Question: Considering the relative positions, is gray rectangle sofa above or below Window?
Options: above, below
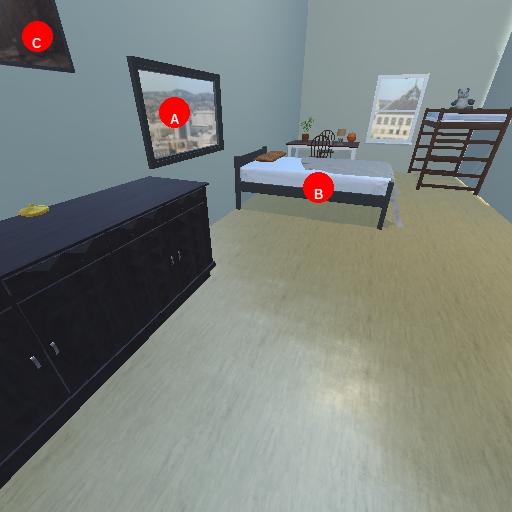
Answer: above